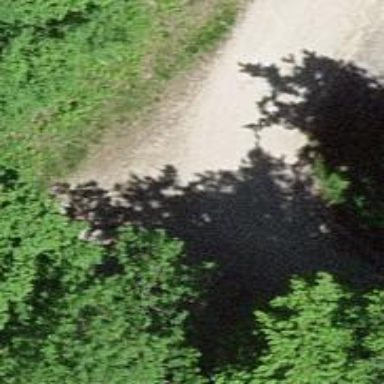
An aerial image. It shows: Gravel track with track type of grade3.